Question: I have a javascript that is executed with the onchange event.
'''
onchange="showUser(1, this.value)"
'''
The Javascript calls a php page which executes a mysql query and displays the results on the current page.
The javascript works perfectly however I want to duplicate the javascript to run a different query and display the results on the existing page.
I have a table for orders, when I insert an order in the first column, I want the onchange even to trigger two scripts, one to pull and display product details in the second column and the other to pull and show the selling units in the third column.
'''
<script type="text/javascript">
function showWhse(userNumber, str)
{
if (str=="")
{
document.getElementById("whse" + userNumber).innerHTML="";
return;
}
if (window.XMLHttpRequest)
{// code for IE7+, Firefox, Chrome, Opera, Safari
xmlhttp=new XMLHttpRequest();
}
xmlhttp.onreadystatechange=function()
{
if (xmlhttp.readyState==4 && xmlhttp.status==200)
{
document.getElementById("whse" + userNumber).innerHTML=xmlhttp.responseText;
}
}
xmlhttp.open("GET","getdata1.php?q="+str,true);
xmlhttp.send();
}
</script>
'''
'''
<html>
<head>
<title>Sales Portal</title>
<script type="text/javascript">
function showUser(userNumber, str)
{
if (str=="")
{
document.getElementById("txtHint" + userNumber).innerHTML="";
return;
}
if (window.XMLHttpRequest)
{// code for IE7+, Firefox, Chrome, Opera, Safari
xmlhttp=new XMLHttpRequest();
}
xmlhttp.onreadystatechange=function()
{
if (xmlhttp.readyState==4 && xmlhttp.status==200)
{
document.getElementById("txtHint" + userNumber).innerHTML=xmlhttp.responseText;
}
}
xmlhttp.open("GET","getdata1.php?q="+str,true);
xmlhttp.send();
}
</script>
</head>
<body topmargin=0>
<form name="orderform" id="orderform" action="newsale.php" method="post">
<table border=1>
<tr>
<td>Product Code</td>
<td>Description</td>
<td>Warehouse</td>
<td>Selling Units</td>
</tr>
<tr id="r1">
<td width=100>
<input size=10 type=number id=sku1 name=sku1 onchange="showUser(1, this.value)">
</td>
<td width=280>
<div align="left" id="txtHint1">&nbsp;</div>
</td>
<td width=100>
<div align="left" id="whse1">&nbsp;</div>
</td>
<td width=100>
<div align="left" id="su1">&nbsp;</div>
</td>
</tr>
<tr id="r2">
<td>
<input size=10 type=number id=sku2 name=sku2 onchange="showUser(2, this.value)">
</td>
<td>
<div align="left" id="txtHint2">&nbsp;</div>
</td>
<td>
<div align="left" id="whse2">&nbsp;</div>
</td>
<td width=100>
<div align="left" id="su2">&nbsp;</div>
</td>
</tr>
<tr id="r3">
<td>
<input size=10 type=number id=sku3 name=sku3 onchange="showUser(3, this.value)">
</td>
<td>
<div align="left" id="txtHint3">&nbsp;</div>
</td>
<td>
<div align="left" id="whse3">&nbsp;</div>
</td>
<td width=100>
<div align="left" id="su3">&nbsp;</div>
</td>
</tr>
<tr id="r4">
<td>
<input size=10 type=number id=sku4 name=sku4 onchange="showUser(4, this.value)">
</td>
<td>
<div align="left" id="txtHint4">&nbsp;</div>
</td>
<td>
<div align="left" id="whse4">&nbsp;</div>
</td>
<td width=100>
<div align="left" id="su4">&nbsp;</div>
</td>
</tr>
</table>
</form>
</body>
</html>
'''
'''
<?php
$q=$_GET["q"];
$con = mysql_connect('localhost', 'unilekxy_UL', 'Unilever2011');
if (!$con)
{
die('Could not connect: ' . mysql_error());
}
mysql_select_db("unilekxy_unilever", $con);
$sql="SELECT Category, Description,SellingUnits,Grouping,CasesPerPallet,ShrinksPerPallet FROM skudata WHERE packcode = '".$q."'";
$result = mysql_query($sql);
$rows=mysql_num_rows($result);
if($rows==0){echo "<font color=red><b>NOT A VALID PRODUCT CODE</b></font>";} else {
while($row = mysql_fetch_array($result))
{
echo "<font color=red>".$row['Description']."</font>, ";
if($row['SellingUnits']=="CS"){echo "<font color=red>".$row['CasesPerPallet']."</font> ";} elseif($row['SellingUnits']=="SHR") {echo "<font color=red>".$row['ShrinksPerPallet']."</font> ";}
}}
mysql_close($con);
?>
'''
ideally I can use this script to fetch and display the product details, selling units and warehouse information once the user inputs the product code, as per below image:

How can I edit or duplicate the javascript in order for 1 onchange event to action this? I find that if I duplicate the entire sript, only the last instance is executed, I assume because the variables being used are the same with the unchanged script?
Thanks in advance for the help,
Ryan
I have made the changes to the javascript as below:
'''
<script type="text/javascript">
function showUser(userNumber, str)
{
if (str=="")
{
document.getElementById("txtHint" + userNumber).innerHTML="";
return;
}
if (window.XMLHttpRequest)
{// code for IE7+, Firefox, Chrome, Opera, Safari
xmlhttp=new XMLHttpRequest();
}
xmlhttp.onreadystatechange=function()
{
if (xmlhttp.readyState==4 && xmlhttp.status==200)
{
document.getElementById("txtHint" + userNumber).innerHTML=xmlhttp.responseText;
}
}
xmlhttp.open("GET","getdata1.php?q="+str,true);
xmlhttp.send();
var responseText = xmlhttp.responseText;
var description = responseText.substring(13, responseText.indexOf(",Warehouse:"));
var warehouse = responseText.substring(responseText.indexOf(",Warehouse:")+11, responseText.indexOf(",SellingUnits:"));
var sellingUnits = responseText.substring(responseText.indexOf(",SellingUnits:")+14);
document.getElementById("whse" + userNumber).innerHTML = warehouse;
document.getElementById("txtHint" + userNumber).innerHTML = description;
document.getElementById("su" + userNumber).innerHTML = sellingUnits;
}
</script>
'''
How do I call these values to display in seperate columns? warehouse, description and sellingunits?
I presume I need to call these values from within my table html, how do I do this?
Thanks again, Ryan
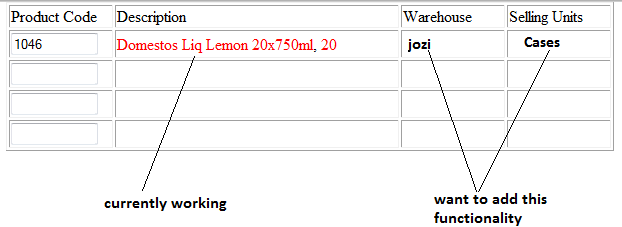
Answer: First, edit your php file that executes the sql query to return all three values and remove any html formatting. The following does it by putting all values into a single string. If you know JSON for php, then you should use that instead.
'''
<?php
$q=$_GET["q"];
$con = mysql_connect('localhost', 'unilekxy_UL', 'Unilever2011');
if (!$con)
{
die('Could not connect: ' . mysql_error());
}
mysql_select_db("unilekxy_unilever", $con);
$sql="SELECT Category, Description,SellingUnits,Grouping,CasesPerPallet,ShrinksPerPallet FROM skudata WHERE packcode = '".$q."'";
$result = mysql_query($sql);
$rows=mysql_num_rows($result);
if($rows==0){echo "<font color=red><b>NOT A VALID PRODUCT CODE</b></font>";} else {
while($row = mysql_fetch_array($result))
{
echo "Description:" . $row['Description'] . ",Warehouse:" . $row['Warehouse'] . ",SellingUnits:" . $row['SellingUnits'];
}
}
mysql_close($con);
?>
'''
Next, edit the showUser function to parse the 'xmlhttp.responseText' to separate each value and set them to the desired div locations.
'''
<script type="text/javascript">
function showUser(userNumber, str)
{
if (str=="")
{
document.getElementById("txtHint" + userNumber).innerHTML="";
return;
}
if (window.XMLHttpRequest)
{// code for IE7+, Firefox, Chrome, Opera, Safari
xmlhttp=new XMLHttpRequest();
}
xmlhttp.onreadystatechange=function()
{
if (xmlhttp.readyState==4 && xmlhttp.status==200)
{
//document.getElementById("txtHint" + userNumber).innerHTML=xmlhttp.responseText;
var responseText = xmlhttp.responseText;
var description = responseText;
var warehouse = "";
var sellingUnits = "";
if (responseText.indexOf("NOT A VALID") == -1)
{
description = responseText.substring(13, responseText.indexOf(",Warehouse:"));
warehouse = responseText.substring(responseText.indexOf(",Warehouse:")+11, responseText.indexOf(",SellingUnits:"));
sellingUnits = responseText.substring(responseText.indexOf(",SellingUnits:")+14);
}
document.getElementById("whse" + userNumber).innerHTML = warehouse;
document.getElementById("txtHint" + userNumber).innerHTML = description;
document.getElementById("su" + userNumber).innerHTML = sellingUnits;
}
}
xmlhttp.open("GET","getdata1.php?q="+str,true);
xmlhttp.send();
}
</script>
'''
At this point, you should not need to make any other changes as the single call to 'showUser(1, this.value)' will update all three fields.
Keep in my mind that it is always good to separate your user interface formatting code, '<font>', from your SQL select statements as I have done above. In addition, it is always good to execute as few SQL queries as possible.
For more information about the 'indexOf' and 'substring' methods, see <URL>.
Please note that I did not test any of this code, so there may be spelling mistakes or incorrect syntax.